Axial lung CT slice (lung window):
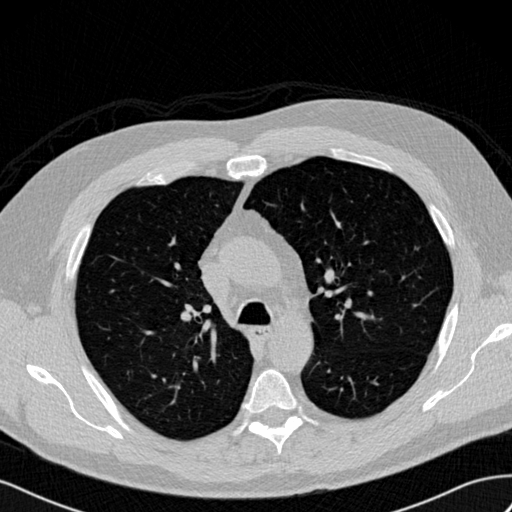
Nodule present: no